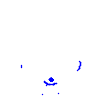
Particle: electron